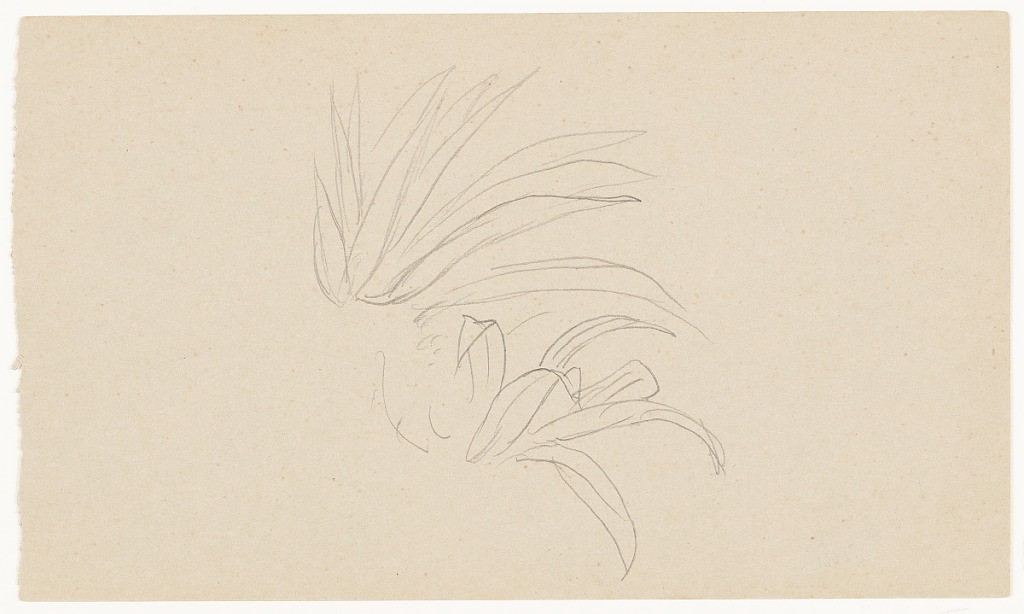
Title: Botanical Sketch, Jamaica
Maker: Frederic Edwin Church, American, 1826–1900
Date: May–September 1865
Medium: Graphite on gray wove paper
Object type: Drawing
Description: Unfinished botanical sketch from Jamaica showing two views of a plant with long, pointed leaves that resemble those of an agave or century plant.